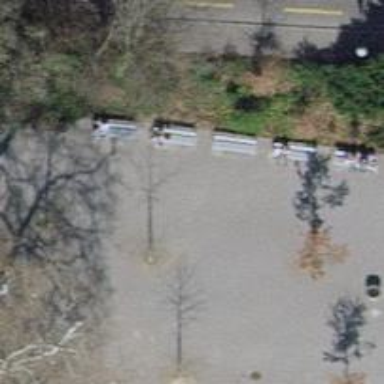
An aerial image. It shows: Bench.